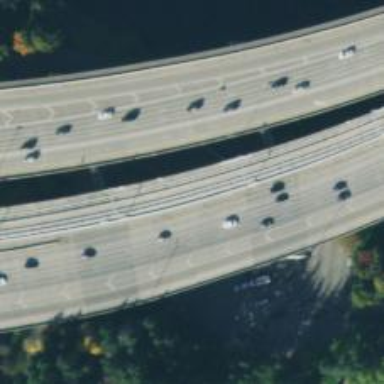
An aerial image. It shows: Bridge for light rail.